Field crop: maize
Growth stage: 2
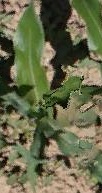
Species: maize